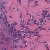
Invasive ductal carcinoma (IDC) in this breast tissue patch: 1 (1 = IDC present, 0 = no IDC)